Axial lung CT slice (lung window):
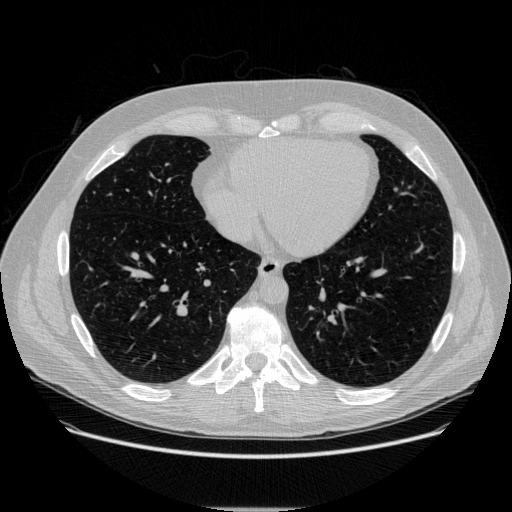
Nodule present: no